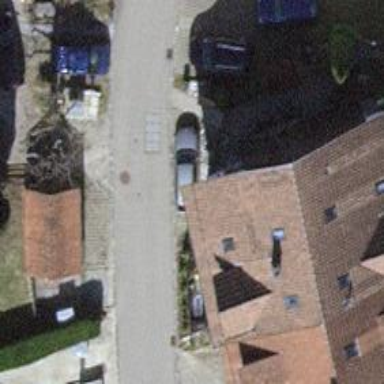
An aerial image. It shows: Gravel road in residential area.